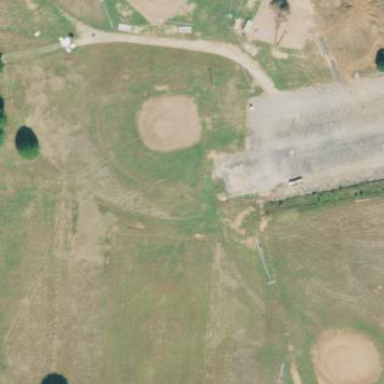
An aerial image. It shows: Baseball field.